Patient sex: M
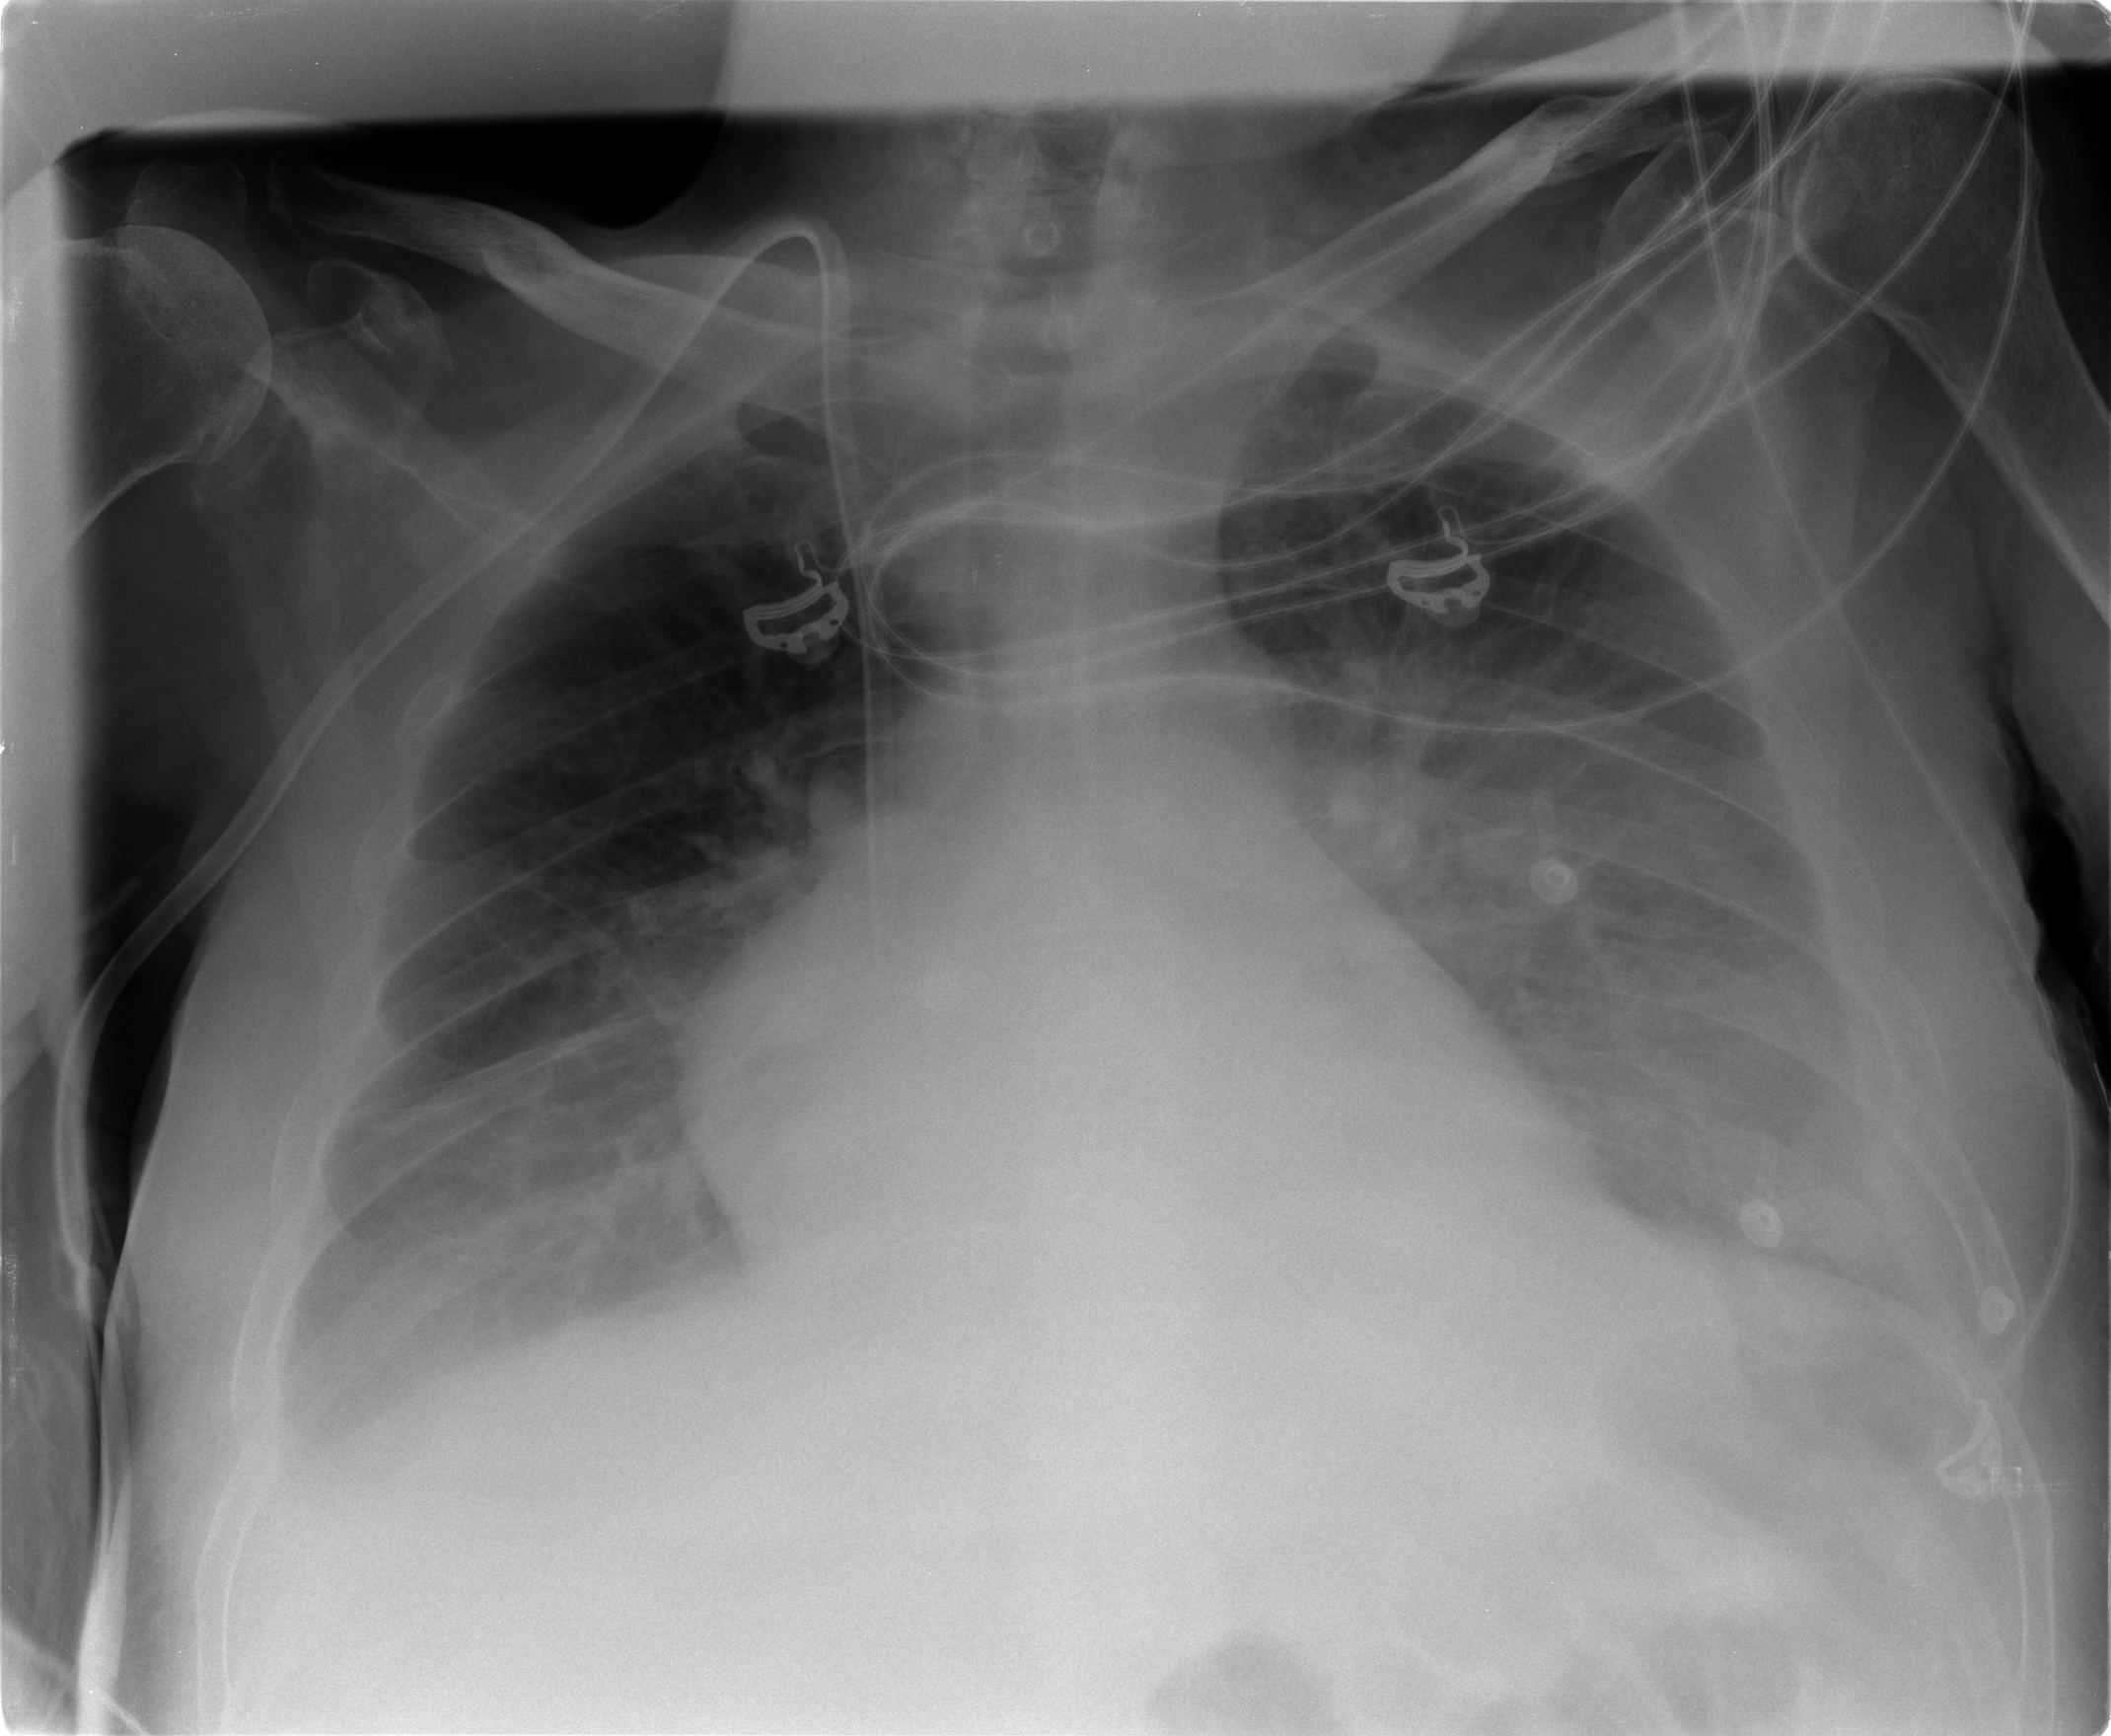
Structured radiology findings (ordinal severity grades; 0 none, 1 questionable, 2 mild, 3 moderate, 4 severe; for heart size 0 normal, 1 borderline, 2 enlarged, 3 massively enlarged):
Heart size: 0
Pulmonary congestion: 3
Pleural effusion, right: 2
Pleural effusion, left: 2
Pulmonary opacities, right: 0
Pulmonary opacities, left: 0
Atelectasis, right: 2
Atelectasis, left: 2